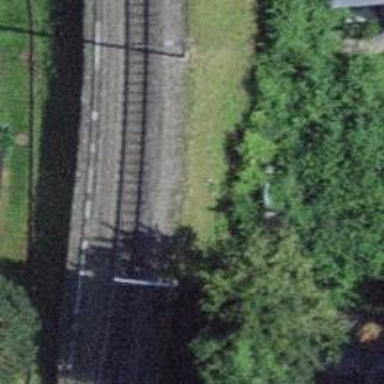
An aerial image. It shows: Narrow-gauge railway with single track. The railway is electrified with contact line.